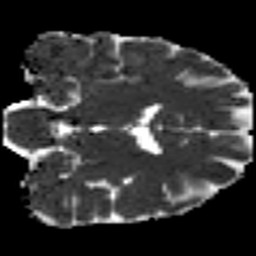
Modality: MD
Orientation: coronal
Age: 34
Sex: male
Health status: ill
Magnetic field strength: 3 T
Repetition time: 8.4 s
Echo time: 0.0926 s